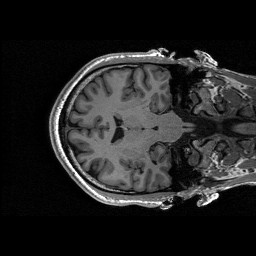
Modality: T1w
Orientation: axial